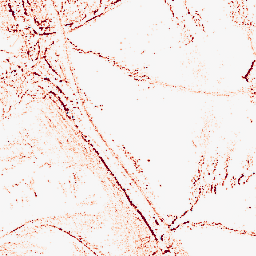
Category: morphological
Decomposition family: morphological_square
Decomposition parameters: operation: opening
size: 3
Upsampling method: sinc_blackman
Upsampling parameters: scale: 2
kernel_size: 16
Upsampling scale: 2